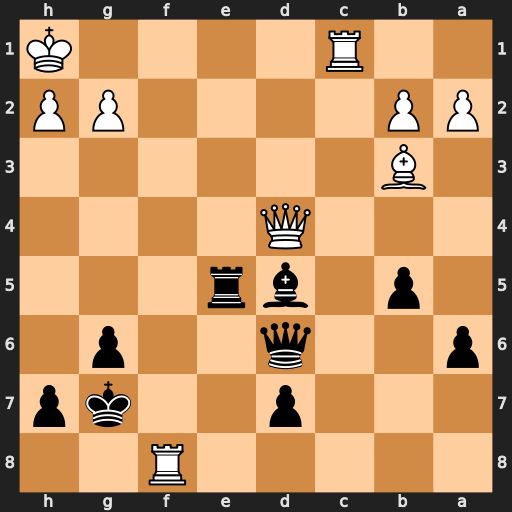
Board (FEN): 5R2/3p2kp/p2q2p1/1p1br3/3Q4/1B6/PP4PP/2R4K
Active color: b
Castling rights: -
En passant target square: -
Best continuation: Bxg2+ Kxg2 Qxd4 Rf7+ Kh6